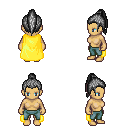
a pixel art fantasy rpg character, female body template, human, tanned skin, yellow cape, teal pants, gray long topknot hairstyle, four views (front, back, left, right), 2x2 character sprite sheet, small pixel art, hard edges, no anti-aliasing